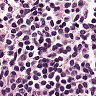
Metastatic tissue present: no